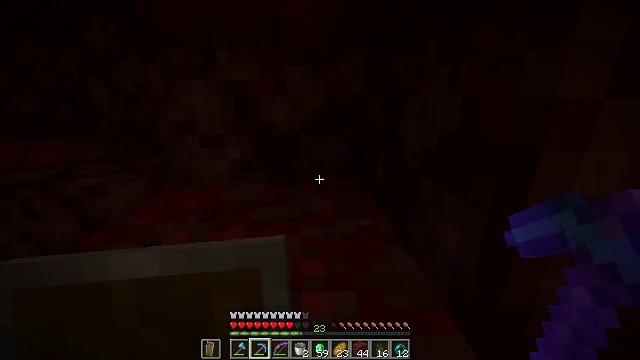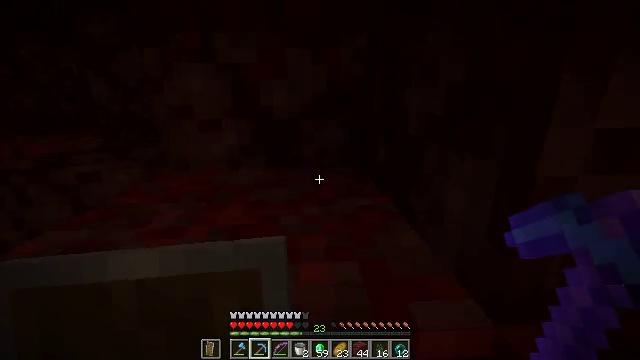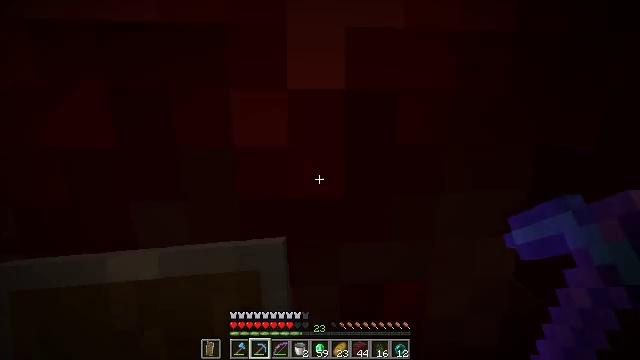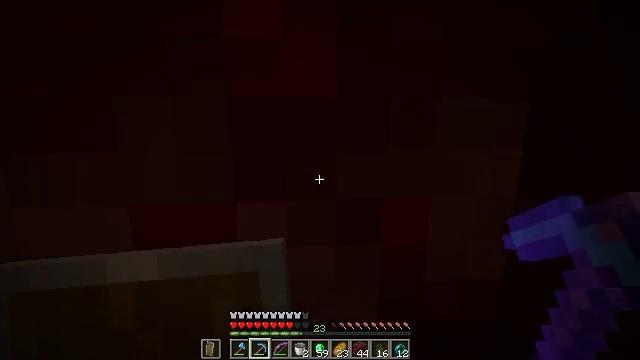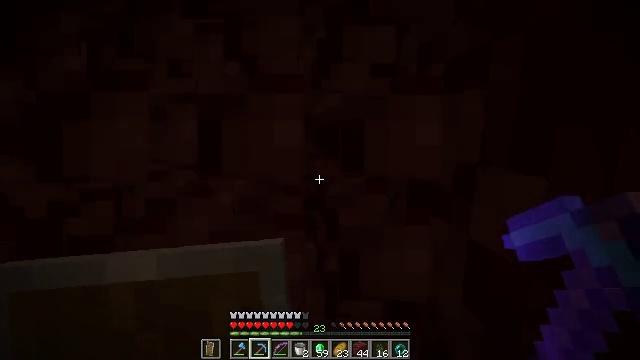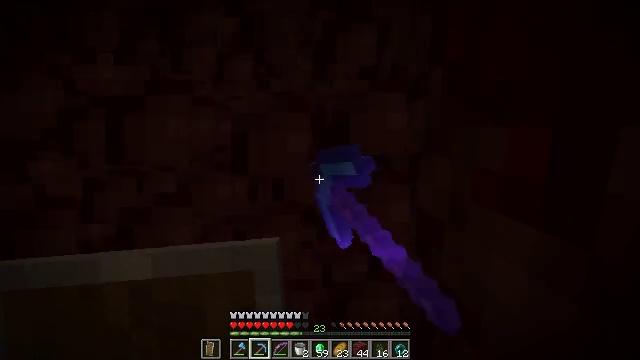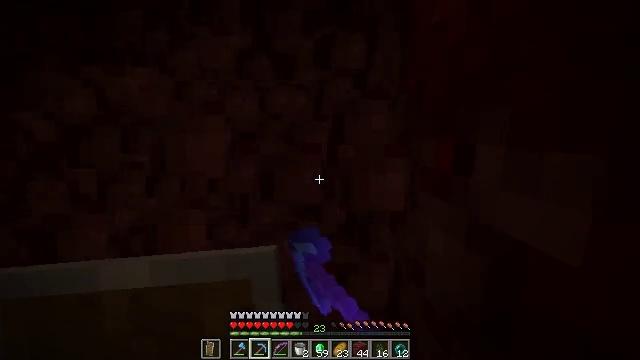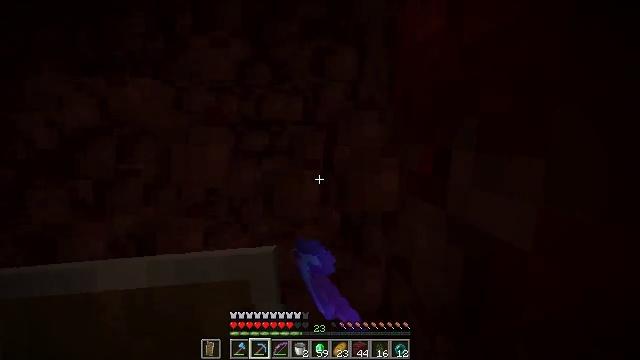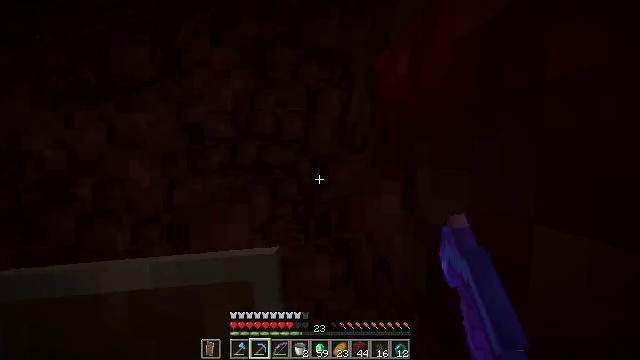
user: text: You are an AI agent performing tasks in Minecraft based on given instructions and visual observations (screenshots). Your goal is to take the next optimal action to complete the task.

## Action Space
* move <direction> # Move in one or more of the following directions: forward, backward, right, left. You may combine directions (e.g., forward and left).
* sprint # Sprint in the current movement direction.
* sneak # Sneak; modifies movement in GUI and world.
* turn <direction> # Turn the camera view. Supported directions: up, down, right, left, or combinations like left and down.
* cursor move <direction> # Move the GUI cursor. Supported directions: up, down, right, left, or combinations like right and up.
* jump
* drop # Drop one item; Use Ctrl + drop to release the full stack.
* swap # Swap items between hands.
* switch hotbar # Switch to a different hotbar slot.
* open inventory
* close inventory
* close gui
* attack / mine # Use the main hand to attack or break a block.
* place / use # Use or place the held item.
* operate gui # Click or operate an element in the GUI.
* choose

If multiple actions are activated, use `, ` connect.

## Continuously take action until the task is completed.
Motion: motion action
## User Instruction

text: Mine crimson nylium in the Nether.
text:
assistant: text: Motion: turn up
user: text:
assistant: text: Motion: turn up
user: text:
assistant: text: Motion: move back, turn up
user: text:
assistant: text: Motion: move back, attack / mine
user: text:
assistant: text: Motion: move back, attack / mine
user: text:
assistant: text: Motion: move back, attack / mine
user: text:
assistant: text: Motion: turn up, attack / mine
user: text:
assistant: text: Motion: turn right and up, attack / mine
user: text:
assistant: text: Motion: attack / mine